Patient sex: F
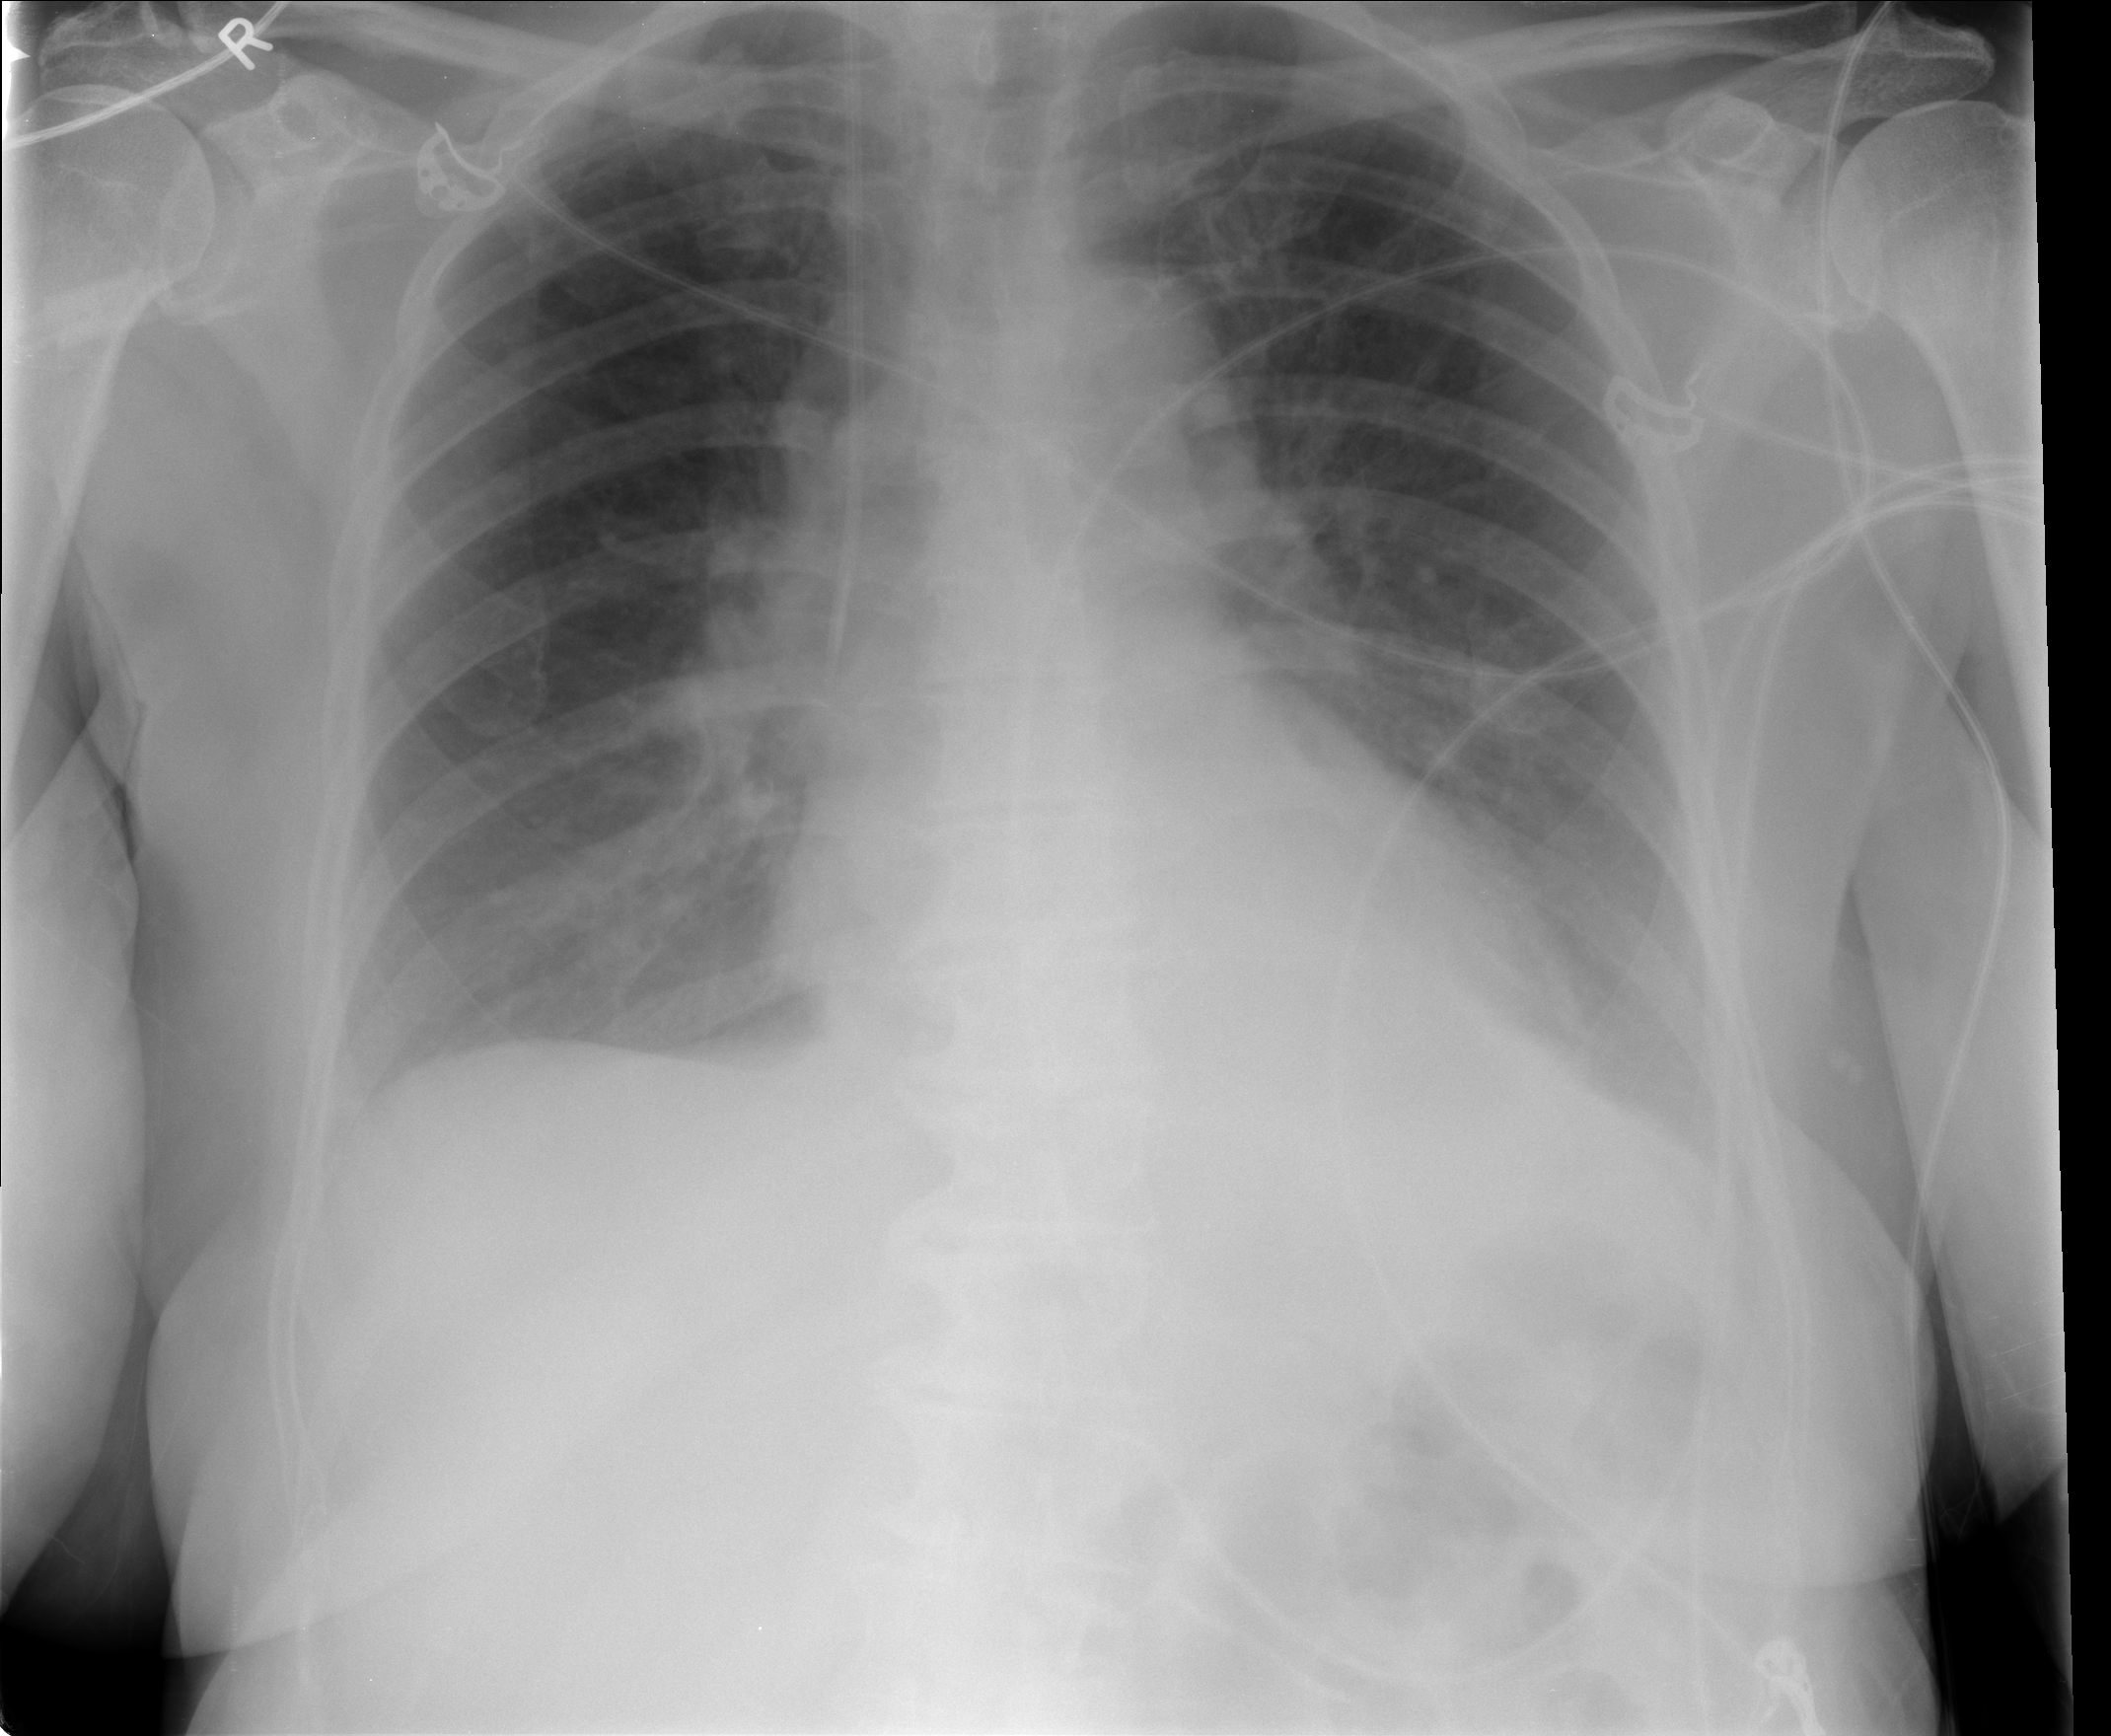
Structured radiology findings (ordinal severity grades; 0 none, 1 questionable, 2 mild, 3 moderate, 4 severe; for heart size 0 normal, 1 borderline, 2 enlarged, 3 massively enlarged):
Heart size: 0
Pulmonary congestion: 2
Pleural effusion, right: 1
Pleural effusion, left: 1
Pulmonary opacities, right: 0
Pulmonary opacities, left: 0
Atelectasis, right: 2
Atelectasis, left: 2